Question: I am creating a python program that simulates the folding of proteins. My protein is 19 elements (amino acids) long, with each element specified by a number between 1 and 20. I used 'randint()' to create the protein and created an array of zeros.
The protein is initially unfolded and centered horizontally in a 21 by 21 array. So the nonzero values of the array are on the 10th row. I imported matplotlib and used 'matshow()' to display this arrangement:
.
What I like about this figure is that it is apparent that the protein is made up of different amino acids/elements, as shown by color of each square. I would like to keep this feature. However, instead of squares I would like each element to show up as a colored dot connected to its neighbor by a link, or on a grid:
<URL>.
I have provided my code below. To summarize my questions:
1) How do I display the elements in an array as circles or as lattice points with links connecting the dots?
2) How do I do the above while keeping the colors the same for each element?
3) How do I specify that the zero-values (currently purple) should be white? I don't have a preference for the other colors, I would like a white background.
'''
import numpy as np
import matplotlib.pyplot as plt
import random
from matplotlib.colors import ListedColormap
###create grid
rows = 21
columns = 21
x = np.zeros(rows) #create arrays for the x- and y-positions
y = np.zeros(columns)
middle = (rows-1)/2
grid = np.zeros((rows,columns)) #grid = [row][columns] = value = grid[j][i]
###create protein:
n = 20
protein = []
while len(protein) < n:
a = random.randint(1, 20)
protein = np.append(protein, a)
###specify initial condition with protein unfolded along y=0
j = int(middle)
i = 1
while i < rows-1:
grid[j][i] = protein[i]
i = i+1
print(grid)
plt.matshow(grid)
'''
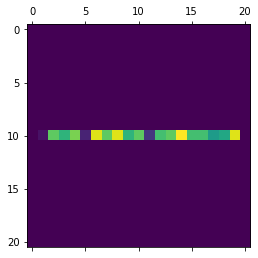
Answer: Colored dots can be drawn with 'plt.scatter()'. Straight line segments with 'plt.plot()'.
To represent the folding, an array of '0's, '1's and '-1's can represent the folding going straight, turning right or turning left.
To draw the plot, create 'x' and 'y' positions while applying the folding directions. These positions serve to draw the line segments ('plt.plot') and as well as the colored dots ('plt.scatter'). To have 20 different colors, the 'tab20' <URL> could be used.
Here is some example code to get you started.
'''
import numpy as np
from matplotlib import pyplot as plt
n = 20
protein = np.random.randint(1, 20, n) # n numbers between 1 and 19
folds = np.zeros(n, dtype=np.int) # default there are no turns
folds[9] = -1 # turn left after protein 9
folds[11] = 1 # turn right after protein 11
folds[15] = -1 # turn left after protein 15
dir = (1, 0)
pos = (0, 0)
x = np.zeros_like(protein)
y = np.zeros_like(protein)
for i, (p, f) in enumerate(zip(protein, folds)):
x[i], y[i] = pos
if f == 1: # turn right
dir = (dir[1], -dir[0])
elif f == -1: # turn left
dir = (-dir[1], dir[0])
pos = (pos[0] + dir[0], pos[1] + dir[1])
plt.plot(x, y, 'k-', zorder=0) # straight lines
# large dots colored via the 'tab20' colormap, set zorder=3 to draw the dots on top of the lines
plt.scatter(x, y, c=protein, cmap='tab20', s=200, zorder=3)
plt.axis('off') # don't show the axes
plt.margins(0.1) # enough margin so that the large scatter dots don't touch the borders
plt.gca().set_aspect('equal') # equal distances in x and y direction
plt.show()
'''
<URL>
To draw something similar to example 'd':
'''
n = 15
protein = np.random.randint(1, 20, n)
folds = [1, -1, 1, -1, 0, 0, 0, 1, -1, 0, 0, 1, -1, -1, 0]
'''
<URL>
PS: With the following adaptions, gridlines are shown:
'''
from matplotlib.ticker import MultipleLocator, NullFormatter
plt.axis('on')
ax = plt.gca()
ax.xaxis.set_major_locator(MultipleLocator(1))
ax.xaxis.set_major_formatter(NullFormatter())
ax.yaxis.set_major_locator(MultipleLocator(1))
ax.yaxis.set_major_formatter(NullFormatter())
ax.tick_params(axis='both', length=0)
plt.grid(True, ls=':')
'''
<URL>